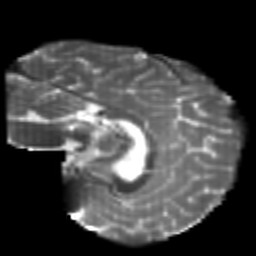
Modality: T2w
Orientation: sagittal
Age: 25
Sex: female
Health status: healthy
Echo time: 0.074 s